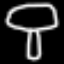
Label: mushroom